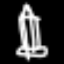
Label: pencil